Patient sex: F
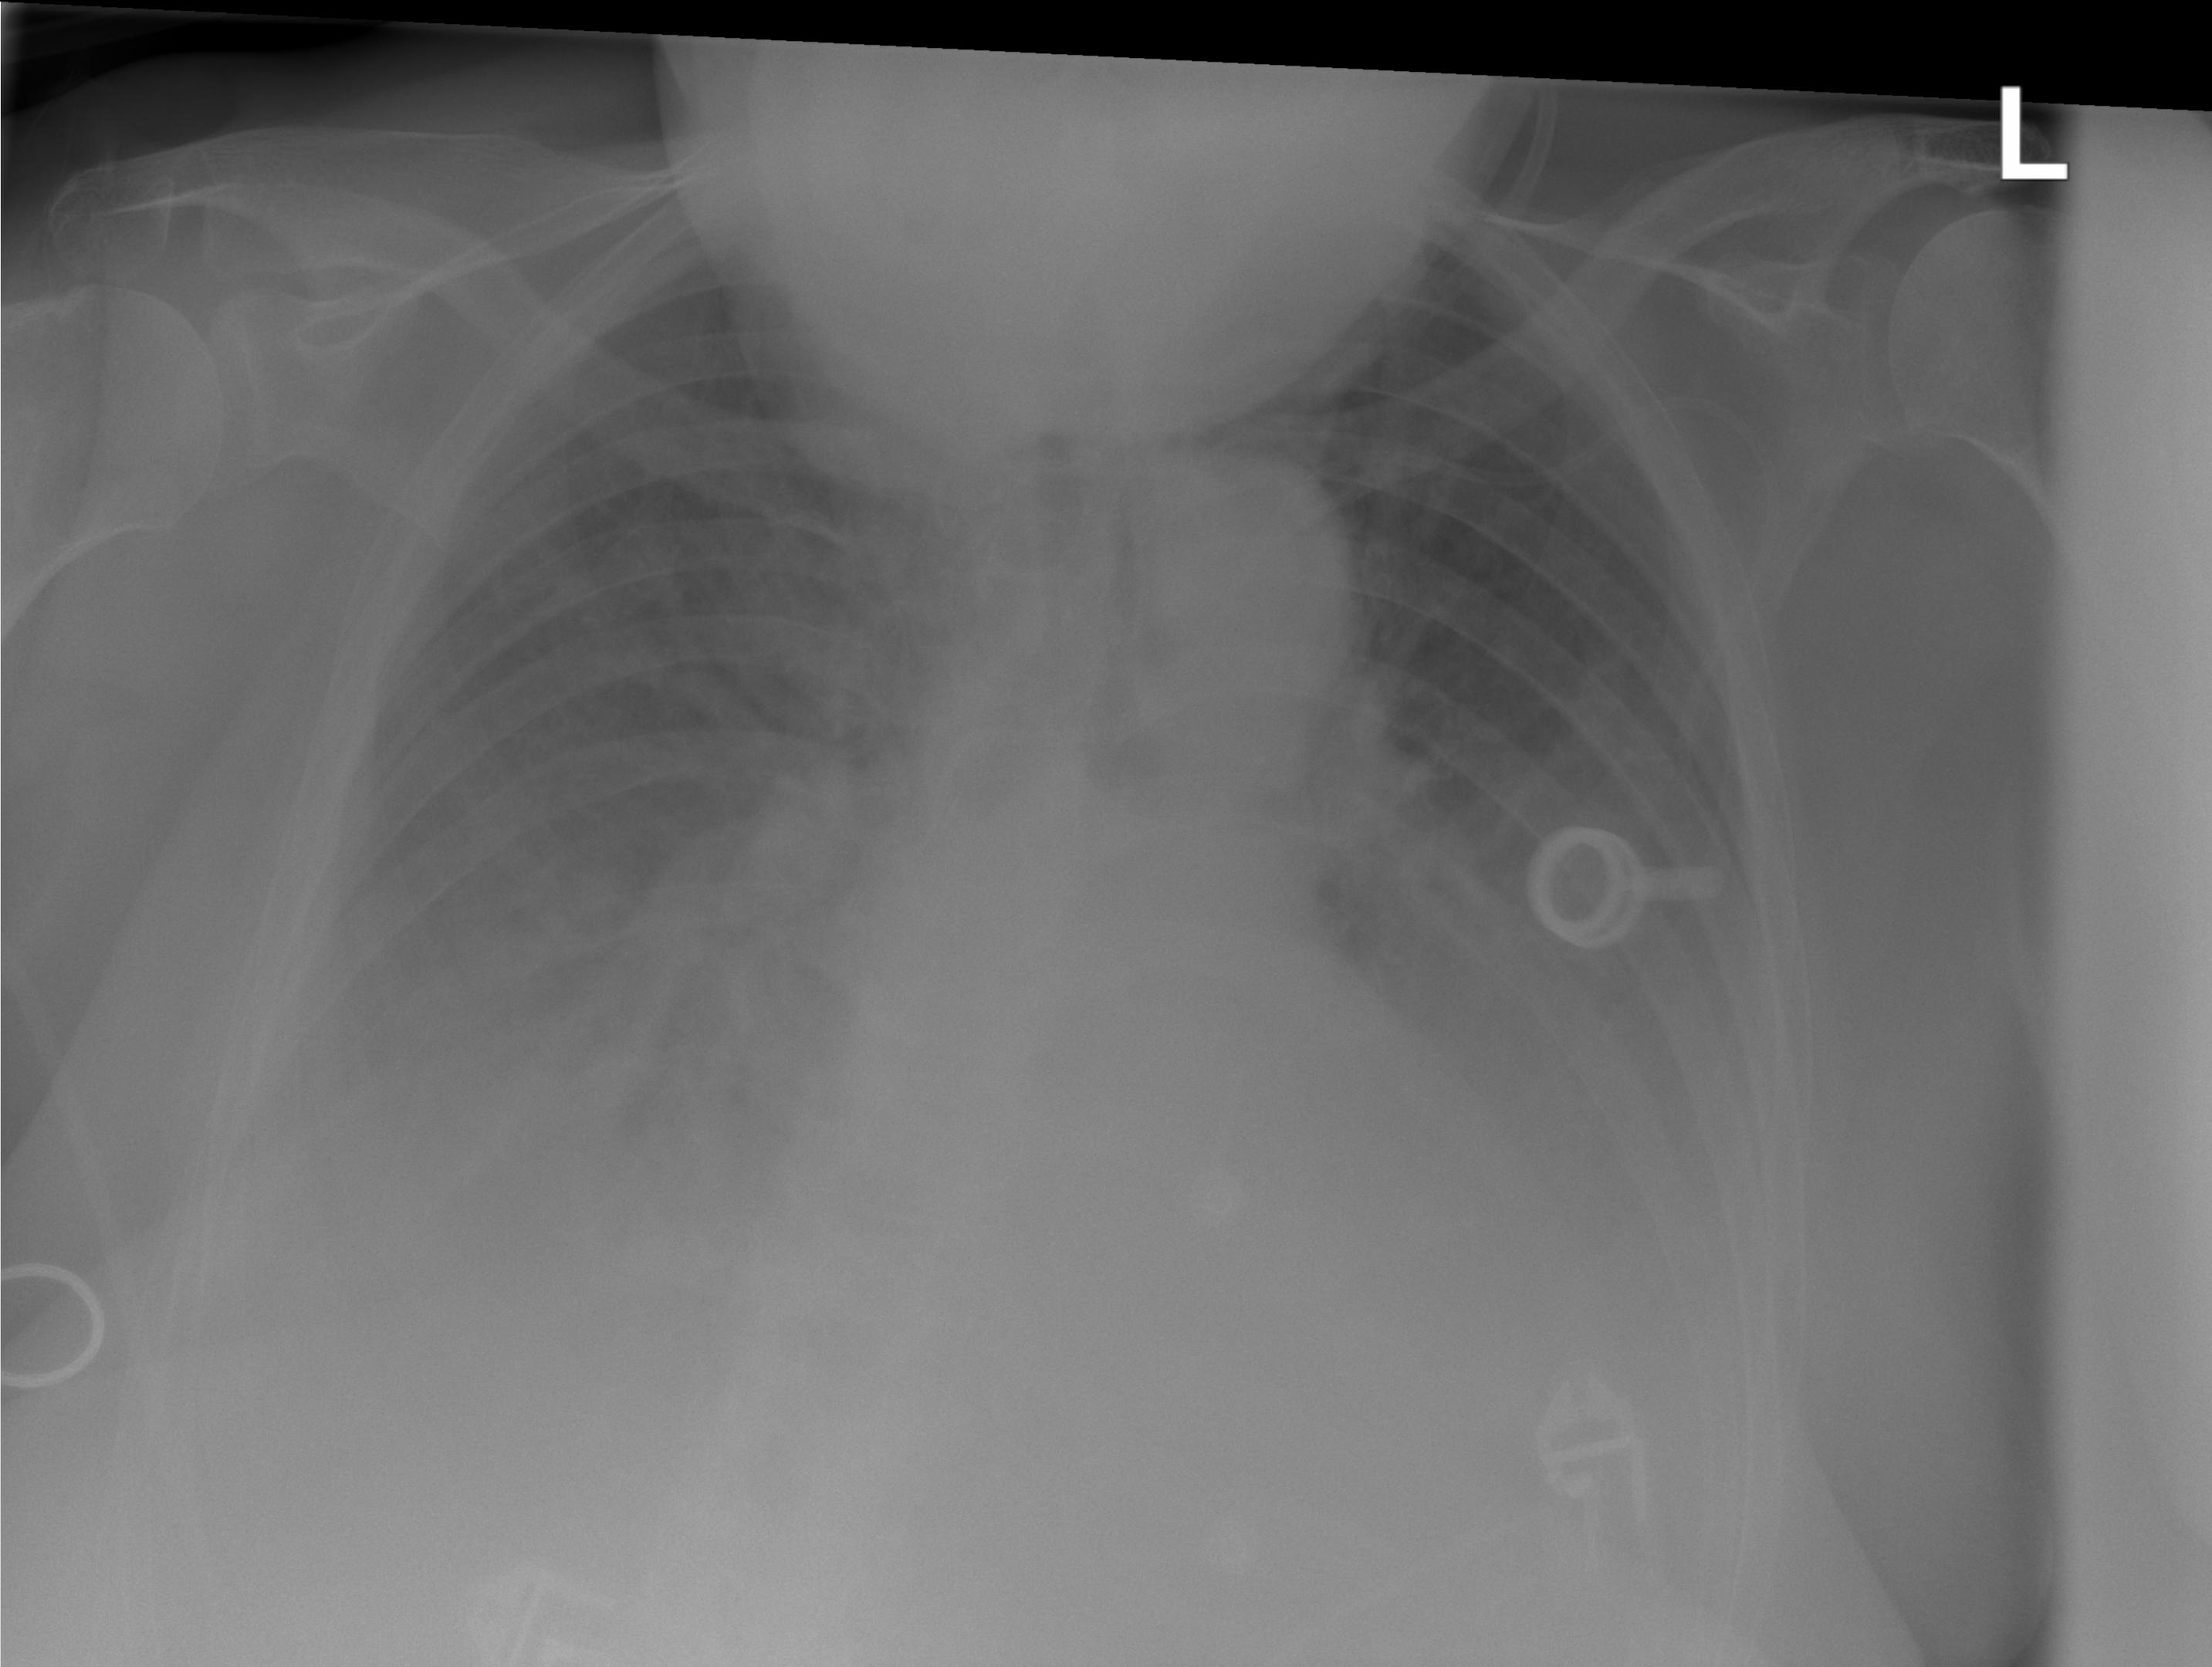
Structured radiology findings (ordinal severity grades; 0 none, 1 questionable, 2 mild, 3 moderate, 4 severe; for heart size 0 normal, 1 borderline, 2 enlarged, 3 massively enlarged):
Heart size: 2
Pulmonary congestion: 1
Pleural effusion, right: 3
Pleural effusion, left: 3
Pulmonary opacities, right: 0
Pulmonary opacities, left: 0
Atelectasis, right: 2
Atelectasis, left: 2